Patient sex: M
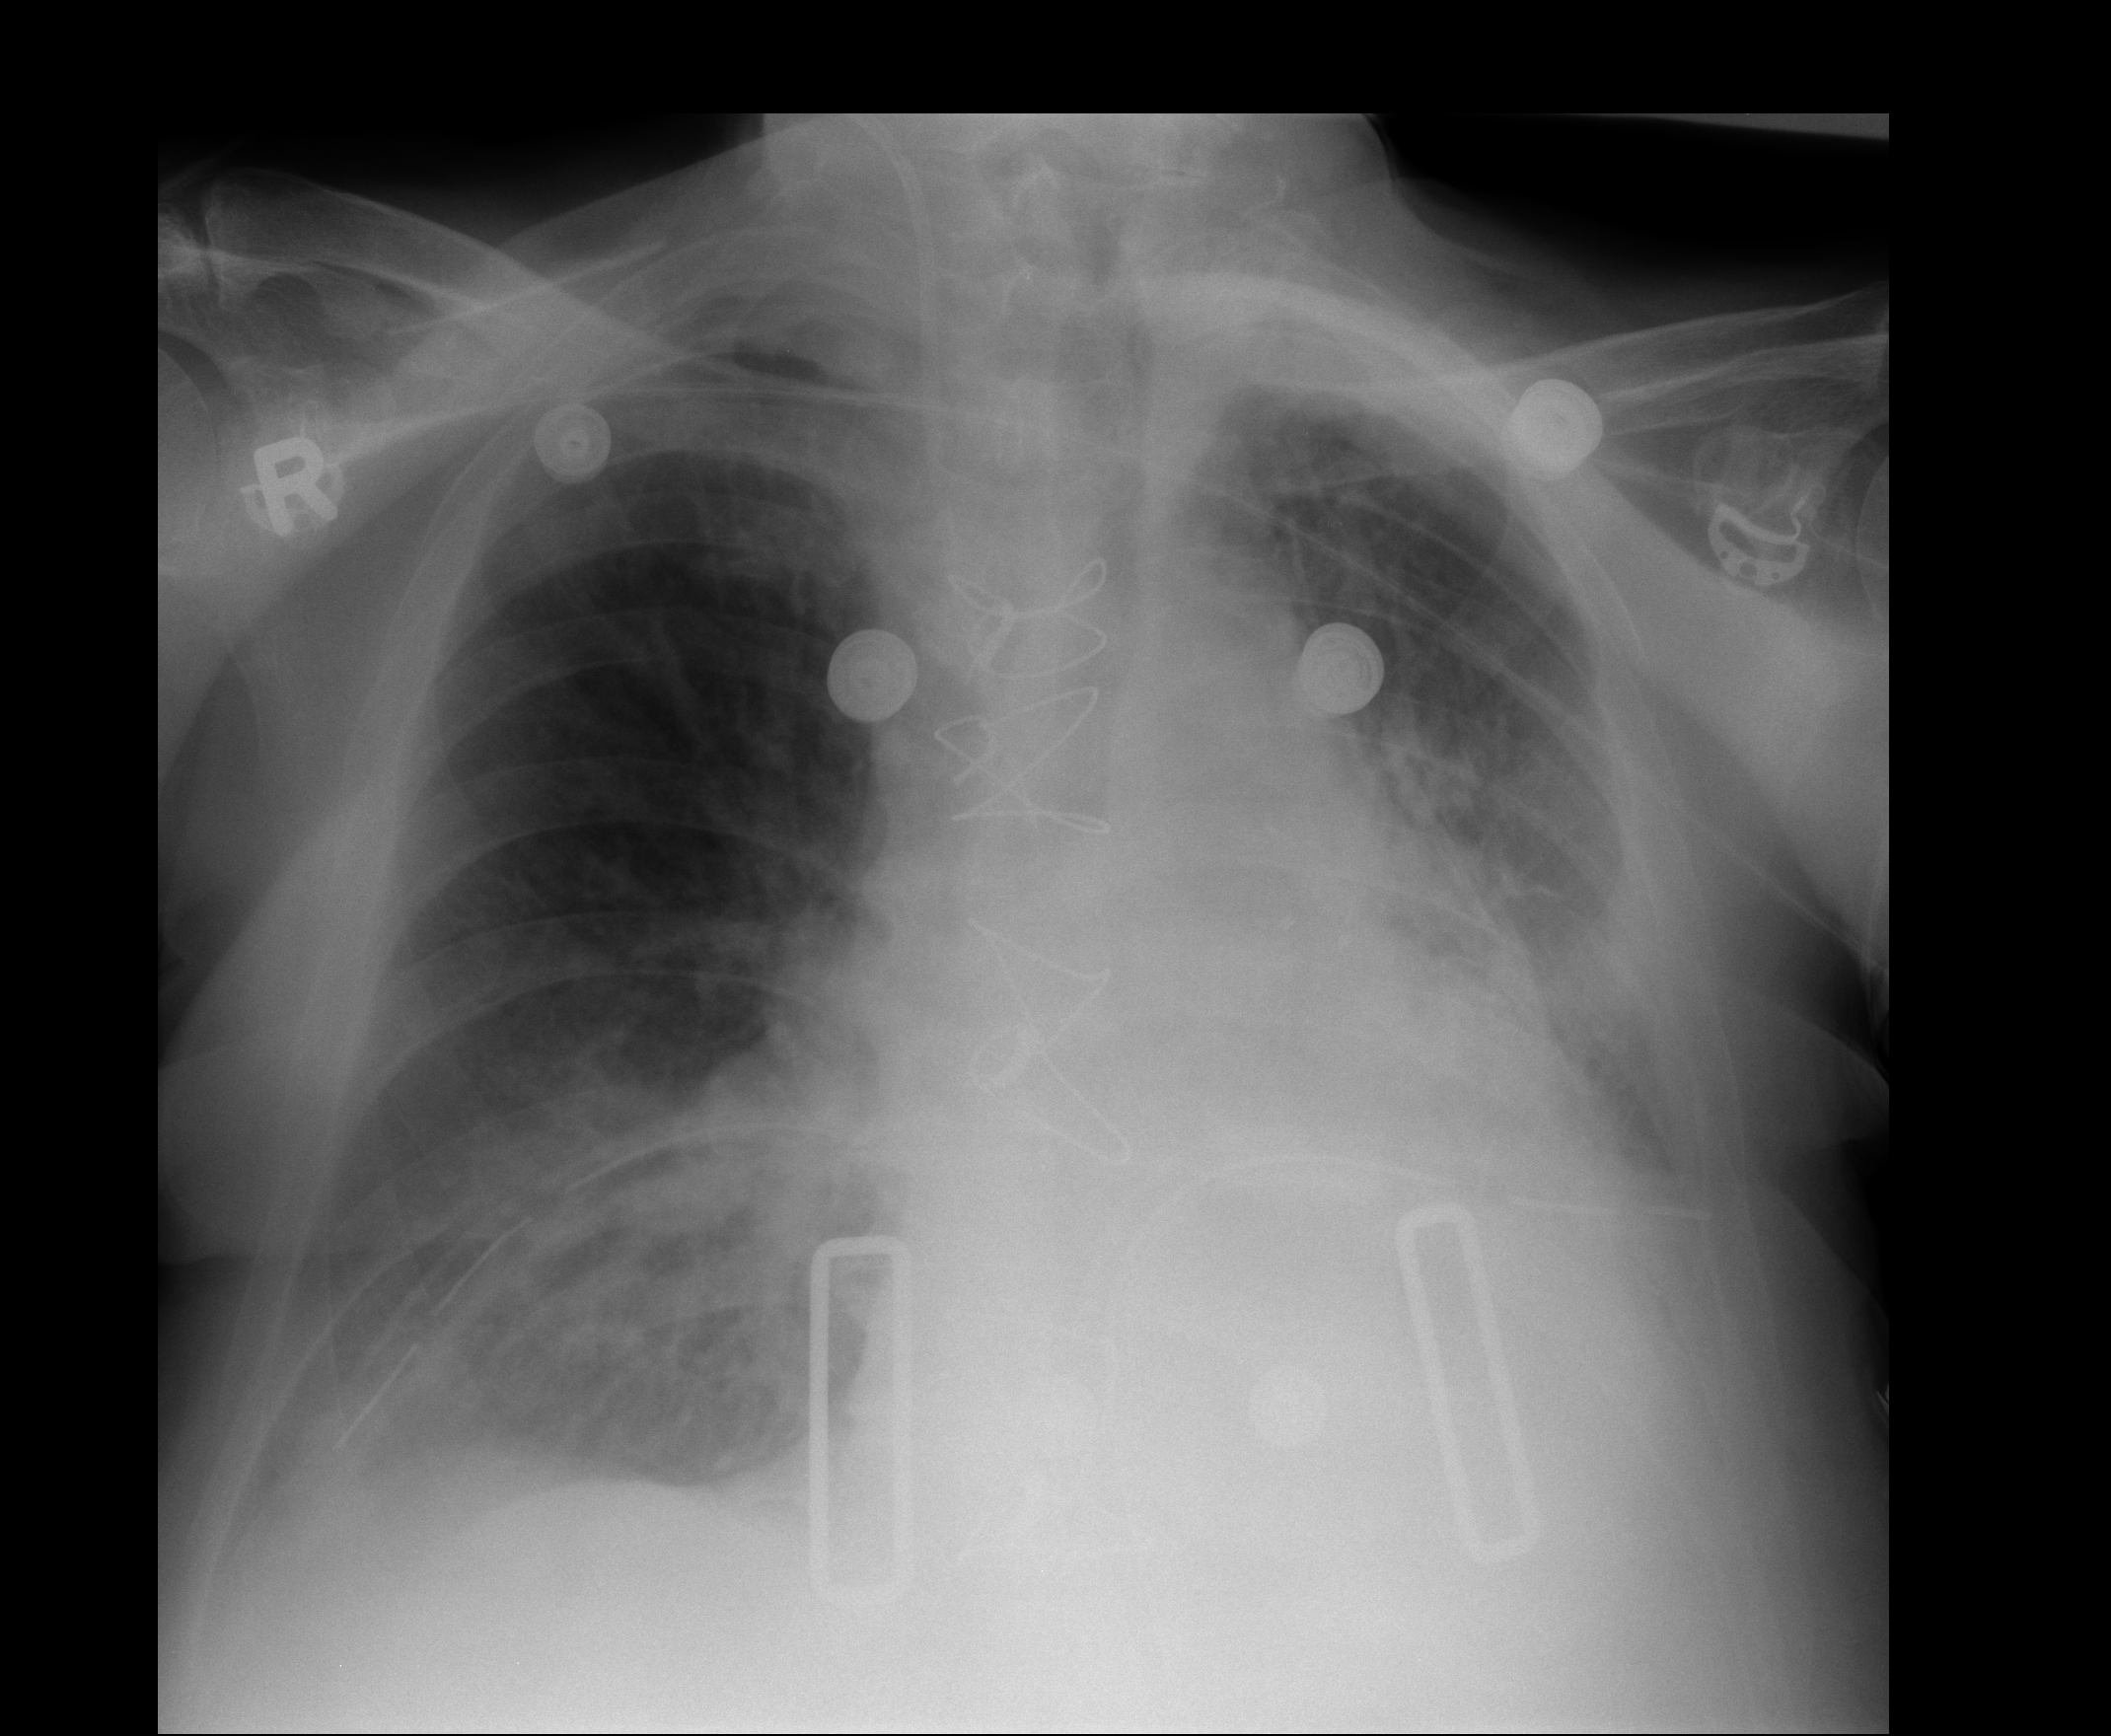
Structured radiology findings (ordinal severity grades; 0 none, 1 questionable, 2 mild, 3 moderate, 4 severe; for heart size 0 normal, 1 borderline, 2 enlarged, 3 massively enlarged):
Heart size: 2
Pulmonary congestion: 1
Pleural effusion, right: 2
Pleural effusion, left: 2
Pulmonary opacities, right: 2
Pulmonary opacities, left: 2
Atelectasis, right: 2
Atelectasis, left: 2